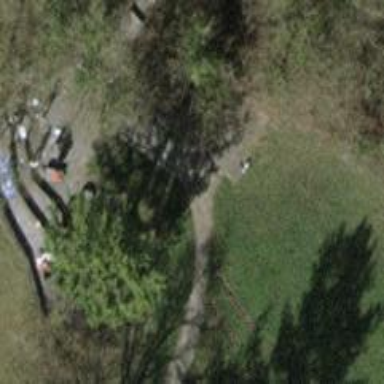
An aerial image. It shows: Brown bench in the vicinity.